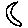
Label: moon